Question: In play market console I see just statistic how many times my app was crashed. How I can see stack for this crashes?
Should I do some additional steps in adding my app to play market. I just added APK.

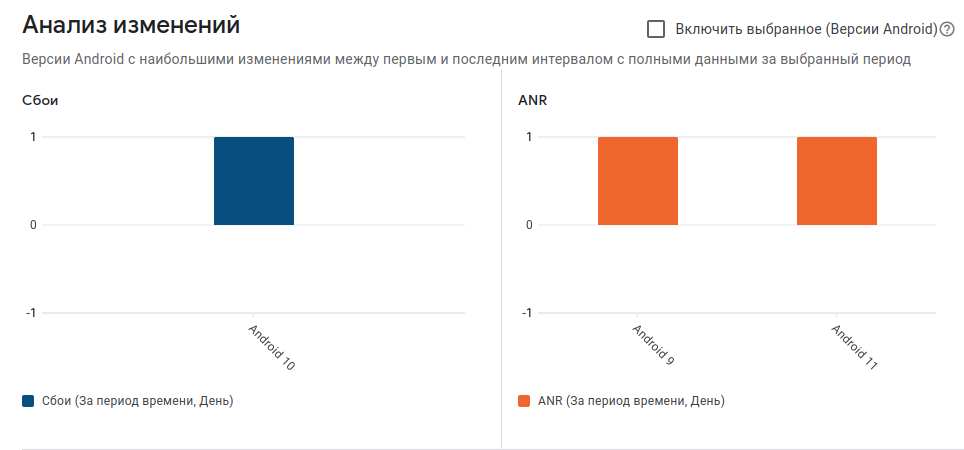
Answer: In the GooglePlay Console, on the left menu in () section, select -> ( in Russian)
<URL>
It will give you detailed information about crashes.
But to see the full stack trace first you need to () - you can find this option in "App Bundle Explorer" when selecting your APK version.
<URL>
Otherwise you'll see an obfuscated stack trace.
Probably you already have this file () among the generated files of the project. If not, read here how to generate this file: <URL>